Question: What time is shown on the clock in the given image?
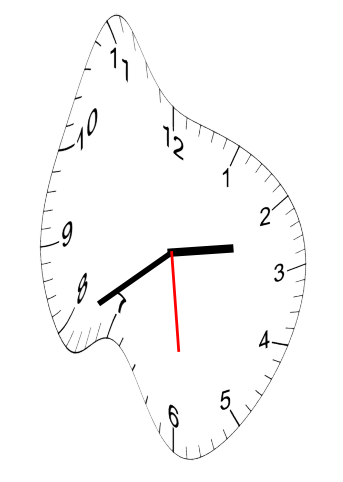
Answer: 02:39:29